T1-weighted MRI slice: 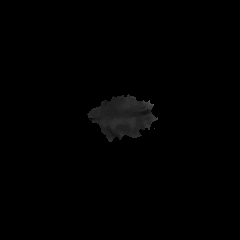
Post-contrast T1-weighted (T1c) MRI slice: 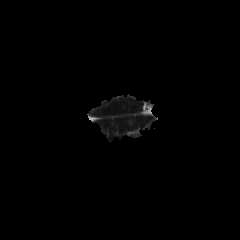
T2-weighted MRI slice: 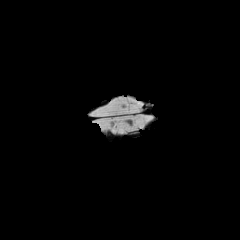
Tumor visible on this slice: no